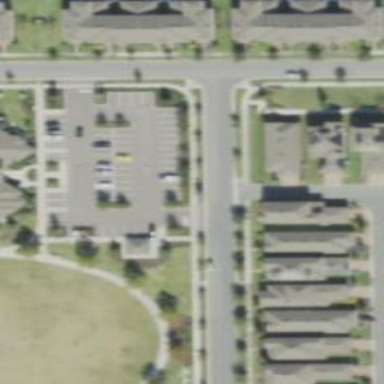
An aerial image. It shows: Footway leading to community center which serves as club house.